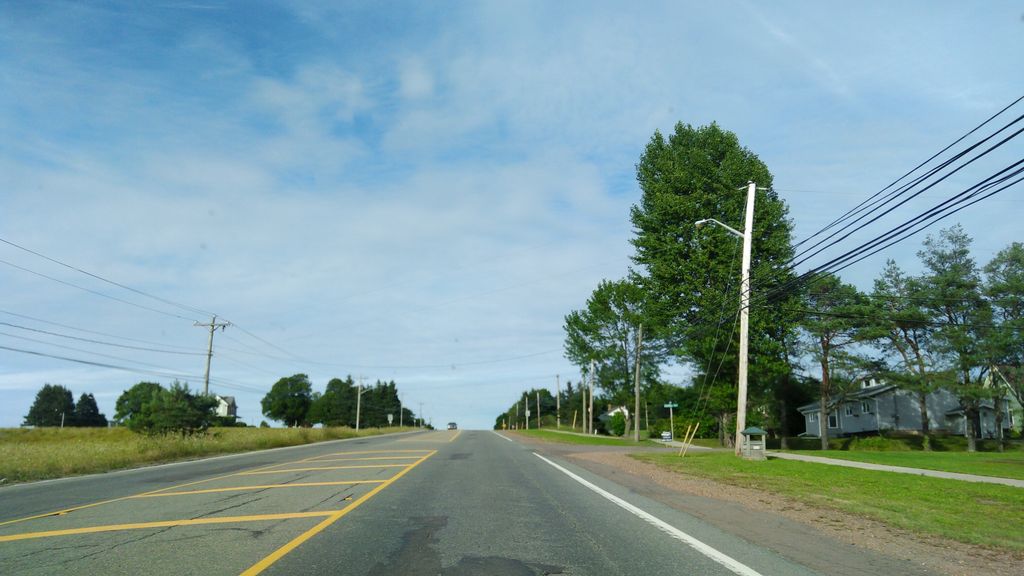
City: charlottetown